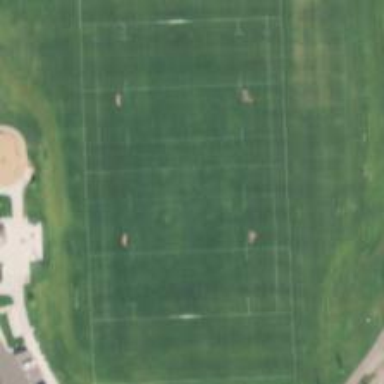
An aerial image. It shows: American football pitch.